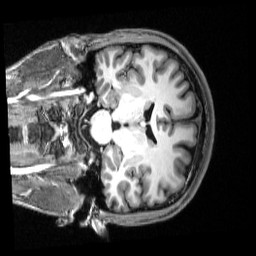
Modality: T1w
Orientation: coronal
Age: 24
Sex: male
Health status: healthy
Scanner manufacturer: siemens
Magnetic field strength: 3 T
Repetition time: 2.53 s
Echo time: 0.00339 s